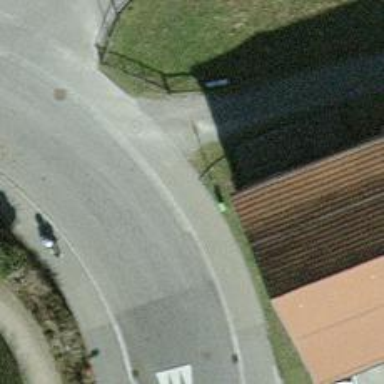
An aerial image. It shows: Asphalt sidewalk.